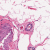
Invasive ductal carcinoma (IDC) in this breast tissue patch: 0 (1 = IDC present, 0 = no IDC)